Question: I have the following normal distributed points:
'''
import numpy as np
from matplotlib import pylab as plt
from matplotlib import mlab
mean_test = np.array([0,0])
cov_test = array([[ <PHONE> , -0.<PHONE>],
[-0.<PHONE>, 0.21243464]])
'''
The covariance matrix is definite semi-positive so it can be used as a covariance
'''
# Semi-positive definite if all eigenvalues are 0 or
# if there exists a Cholesky decomposition
print np.linalg.eigvals(cov_test)
print np.linalg.cholesky(cov_test)
'''
[ 0.72985988 0.<PHONE>]
[[ 0.82122597 0. ]
[-0.20625439 0.41218172]]
If I generate some points I get:
'''
data_test = np.random.multivariate_normal(mean_test, cov_test, 1000)
plt.scatter(data_test[:,0],data_test[:,1])
'''

:
Why does 'bivariate_normal' method fail (return NaNs) when I try to plot the covariance contour?
'''
x = np.arange(-3.0, 3.0, 0.1)
y = np.arange(-3.0, 3.0, 0.1)
X, Y = np.meshgrid(x, y)
Z = mlab.bivariate_normal(X, Y,
cov_test[0,0], cov_test[1,1],
0, 0, cov_test[0,1])
print Z
plt.contour(X, Y, Z)
'''
Output:
'''
[[ nan nan nan ..., nan nan nan]
[ nan nan nan ..., nan nan nan]
[ nan nan nan ..., nan nan nan]
...,
[ nan nan nan ..., nan nan nan]
[ nan nan nan ..., nan nan nan]
[ nan nan nan ..., nan nan nan]]
ValueError: zero-size array to reduction operation minimum which has no identity
'''
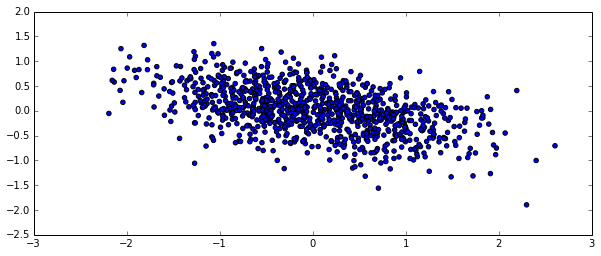
Answer: The diagonals of the covariance matrix are the variances, but the arguments 'sigmax' and 'sigmay' of 'mlab.bivariate_normal' are the of the variances. Change this:
'''
Z = mlab.bivariate_normal(X, Y,
cov_test[0,0], cov_test[1,1],
0, 0, cov_test[0,1])
'''
to this:
'''
Z = mlab.bivariate_normal(X, Y,
np.sqrt(cov_test[0,0]), np.sqrt(cov_test[1,1]),
0, 0, cov_test[0,1])
'''